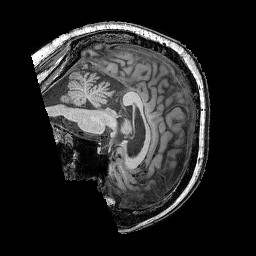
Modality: T1w
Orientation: sagittal
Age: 66
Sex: male
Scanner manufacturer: siemens
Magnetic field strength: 3 T
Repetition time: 2.25 s
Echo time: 0.00411 s